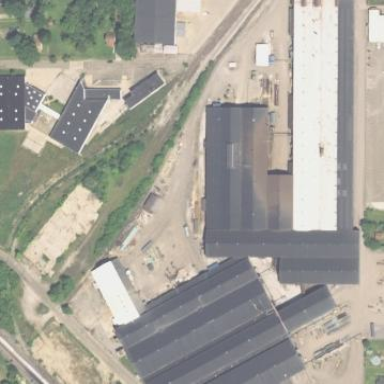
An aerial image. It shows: Industrial area.